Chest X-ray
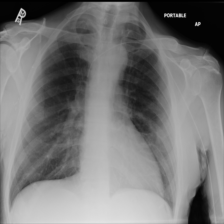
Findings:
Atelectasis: negative
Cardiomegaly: negative
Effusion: negative
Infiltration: negative
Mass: negative
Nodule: negative
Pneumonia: negative
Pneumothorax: negative
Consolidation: negative
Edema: negative
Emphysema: negative
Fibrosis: negative
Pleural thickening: negative
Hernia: negative